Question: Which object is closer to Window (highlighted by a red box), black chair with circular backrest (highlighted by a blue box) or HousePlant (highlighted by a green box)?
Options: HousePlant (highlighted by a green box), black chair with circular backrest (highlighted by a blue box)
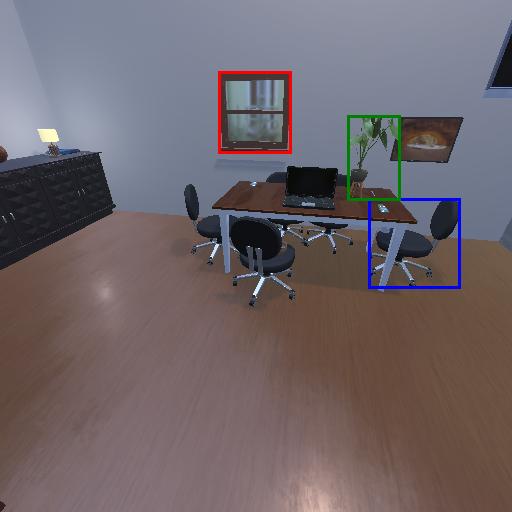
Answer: HousePlant (highlighted by a green box)